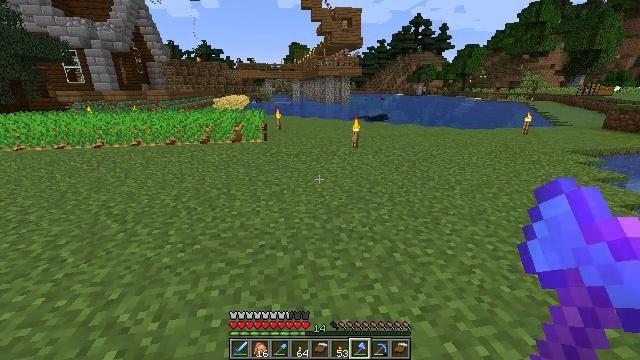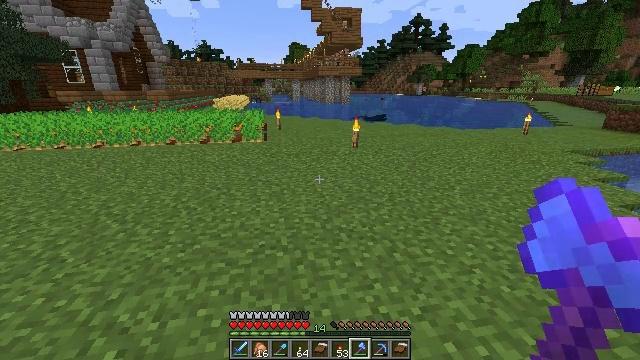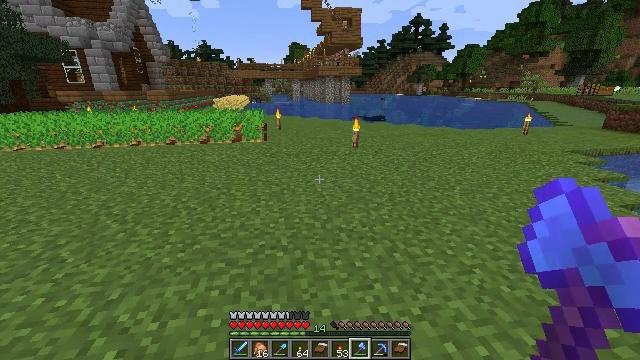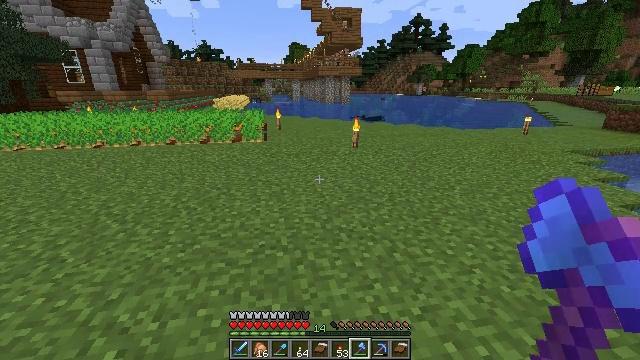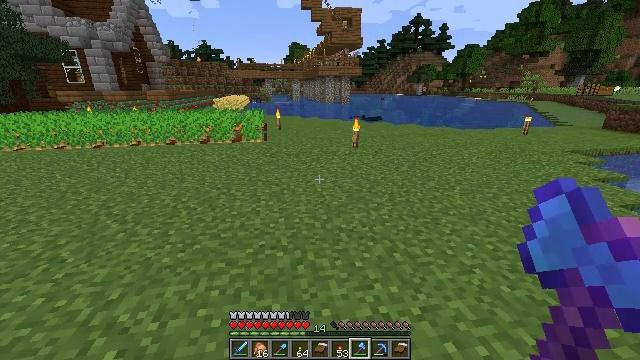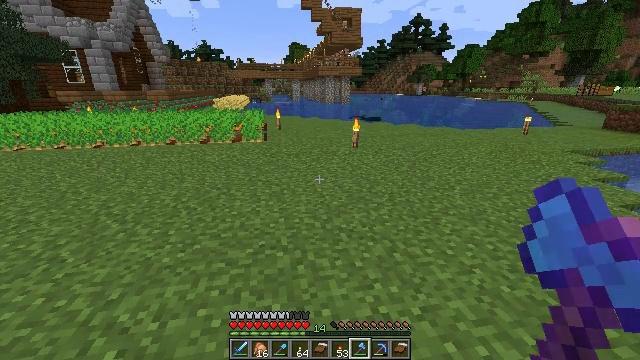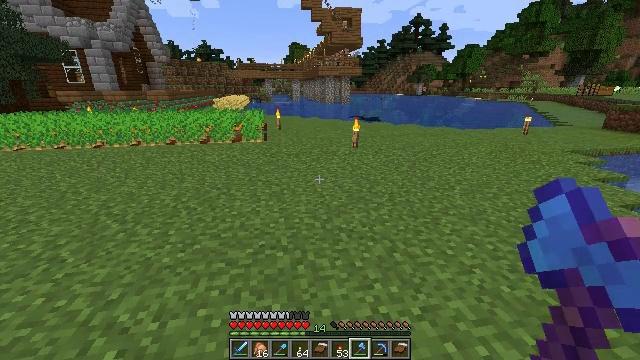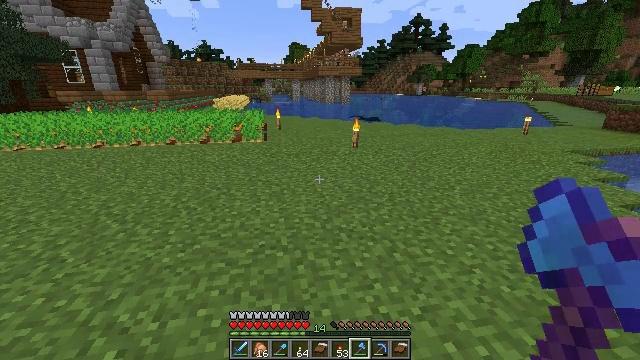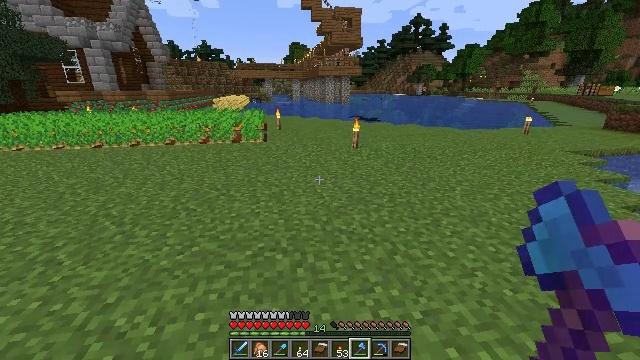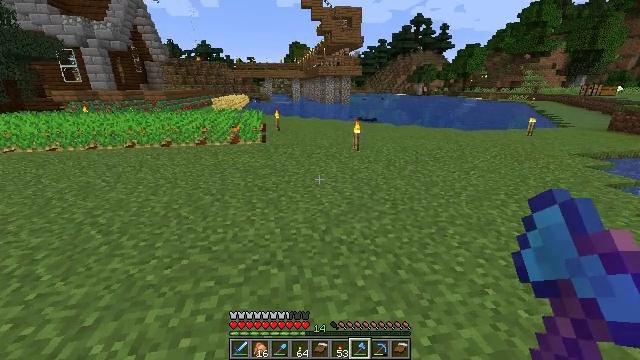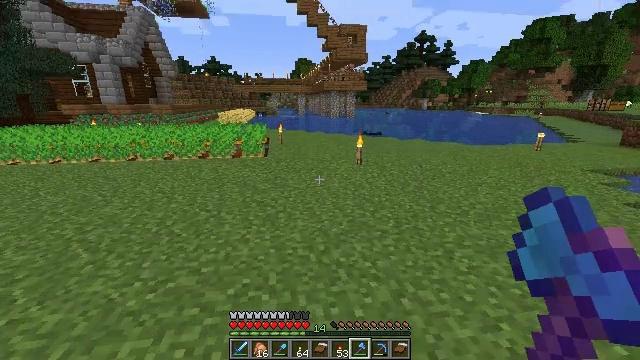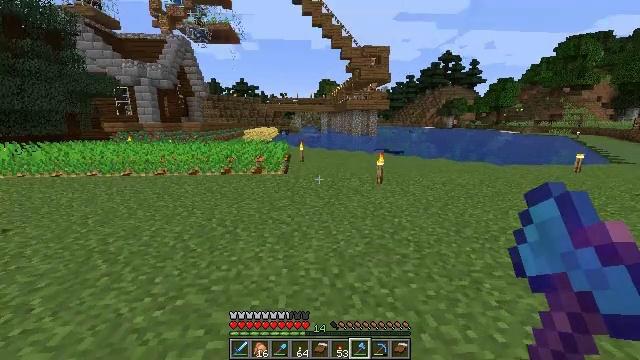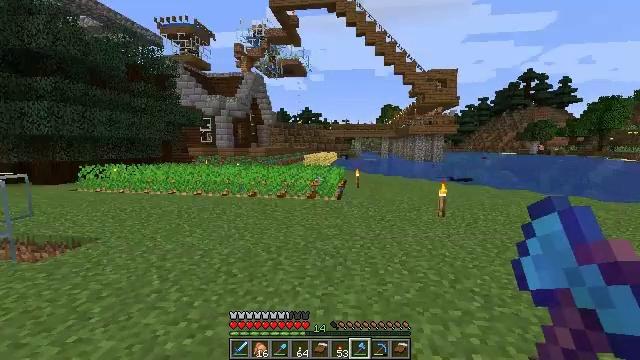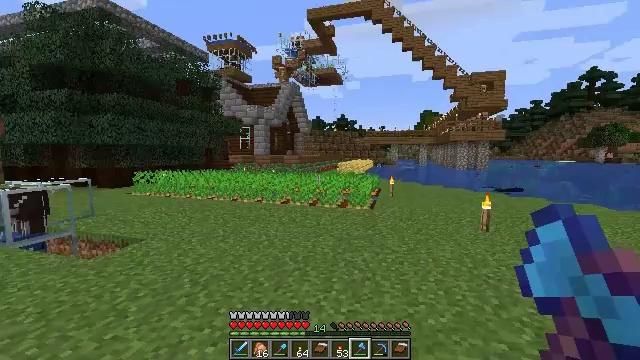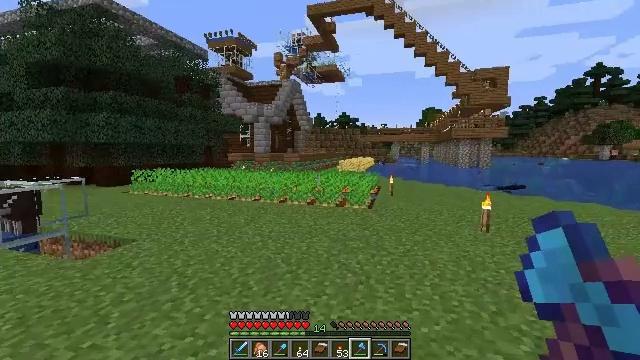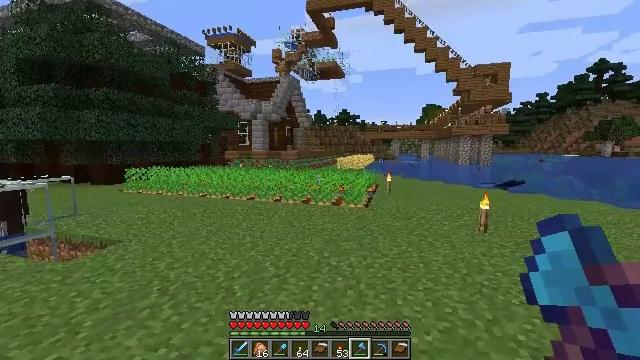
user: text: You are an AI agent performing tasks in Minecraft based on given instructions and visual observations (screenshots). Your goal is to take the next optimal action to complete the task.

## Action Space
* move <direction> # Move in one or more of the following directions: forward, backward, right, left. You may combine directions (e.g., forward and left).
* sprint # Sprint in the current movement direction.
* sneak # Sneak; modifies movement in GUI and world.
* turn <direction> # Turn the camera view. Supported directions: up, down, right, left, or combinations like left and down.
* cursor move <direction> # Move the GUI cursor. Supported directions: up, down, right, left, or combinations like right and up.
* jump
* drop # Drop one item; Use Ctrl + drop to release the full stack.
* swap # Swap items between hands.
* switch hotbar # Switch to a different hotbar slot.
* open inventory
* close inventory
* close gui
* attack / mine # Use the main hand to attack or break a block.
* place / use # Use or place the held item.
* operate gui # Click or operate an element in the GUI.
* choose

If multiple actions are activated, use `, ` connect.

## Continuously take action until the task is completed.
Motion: motion action
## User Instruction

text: Craft a brown bed.
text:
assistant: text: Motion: no_op
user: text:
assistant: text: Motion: no_op
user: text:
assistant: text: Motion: no_op
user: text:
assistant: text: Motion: no_op
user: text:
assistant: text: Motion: no_op
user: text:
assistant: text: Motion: no_op
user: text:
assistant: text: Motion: no_op
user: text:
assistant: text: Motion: move forward
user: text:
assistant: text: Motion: move forward
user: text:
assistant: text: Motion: move forward and move right, turn left and up
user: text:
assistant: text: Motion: move forward and move right, turn left and up
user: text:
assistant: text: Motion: move forward and move right, turn left and up
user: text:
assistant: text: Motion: move forward and move right, turn left and up
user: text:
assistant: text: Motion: move forward and move right
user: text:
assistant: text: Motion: move forward and move right
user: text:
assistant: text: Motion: move forward and move right
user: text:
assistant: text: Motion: move forward and move right, sprint
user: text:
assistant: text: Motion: move forward and move right, sprint
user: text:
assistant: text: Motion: move forward and move right, sprint
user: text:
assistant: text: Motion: move forward and move right, sprint
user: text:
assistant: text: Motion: move forward and move right, turn left and up
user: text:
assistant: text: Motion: move forward, turn left
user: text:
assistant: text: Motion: move forward, sprint, turn left
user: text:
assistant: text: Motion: move forward, sprint, turn left
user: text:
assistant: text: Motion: move forward, sprint, turn left
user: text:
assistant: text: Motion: move forward, sprint, turn left
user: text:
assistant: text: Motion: move forward
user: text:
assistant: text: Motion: move forward
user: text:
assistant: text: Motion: move forward and move right, turn left
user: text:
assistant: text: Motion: move forward and move right, turn left